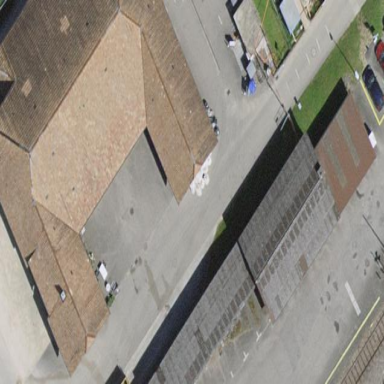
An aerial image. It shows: Building with gabled roof made of roof tiles.